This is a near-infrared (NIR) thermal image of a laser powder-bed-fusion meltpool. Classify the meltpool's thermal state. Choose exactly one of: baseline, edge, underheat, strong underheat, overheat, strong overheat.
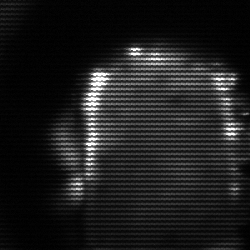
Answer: baseline